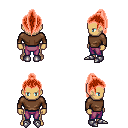
a pixel art fantasy rpg character, male body template, human, tanned skin, brown long-sleeve shirt, magenta pants, red long topknot hairstyle, metal boots, four views (front, back, left, right), 2x2 character sprite sheet, small pixel art, hard edges, no anti-aliasing